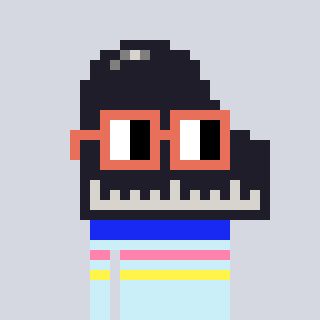
a pixel art character with square orange glasses, a piano-shaped head and a cold-colored body on a cool background